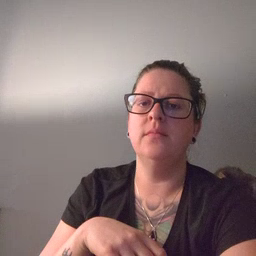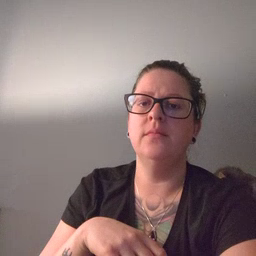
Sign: night